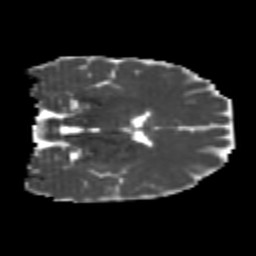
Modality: MD
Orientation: coronal
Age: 21
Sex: female
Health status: healthy
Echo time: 0.074 s